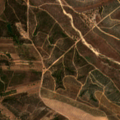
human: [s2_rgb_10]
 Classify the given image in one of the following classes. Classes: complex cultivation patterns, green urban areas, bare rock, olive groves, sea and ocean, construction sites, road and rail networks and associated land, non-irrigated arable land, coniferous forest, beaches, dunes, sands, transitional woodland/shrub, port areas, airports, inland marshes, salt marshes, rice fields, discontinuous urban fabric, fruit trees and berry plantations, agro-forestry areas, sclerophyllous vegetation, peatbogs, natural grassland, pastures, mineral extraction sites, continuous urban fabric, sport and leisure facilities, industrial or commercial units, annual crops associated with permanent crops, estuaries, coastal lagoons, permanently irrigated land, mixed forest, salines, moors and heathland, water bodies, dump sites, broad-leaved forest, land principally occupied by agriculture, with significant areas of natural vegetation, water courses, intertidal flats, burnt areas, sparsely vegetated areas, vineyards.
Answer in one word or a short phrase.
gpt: complex cultivation patterns, land principally occupied by agriculture, with significant areas of natural vegetation, broad-leaved forest, transitional woodland/shrub